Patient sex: M
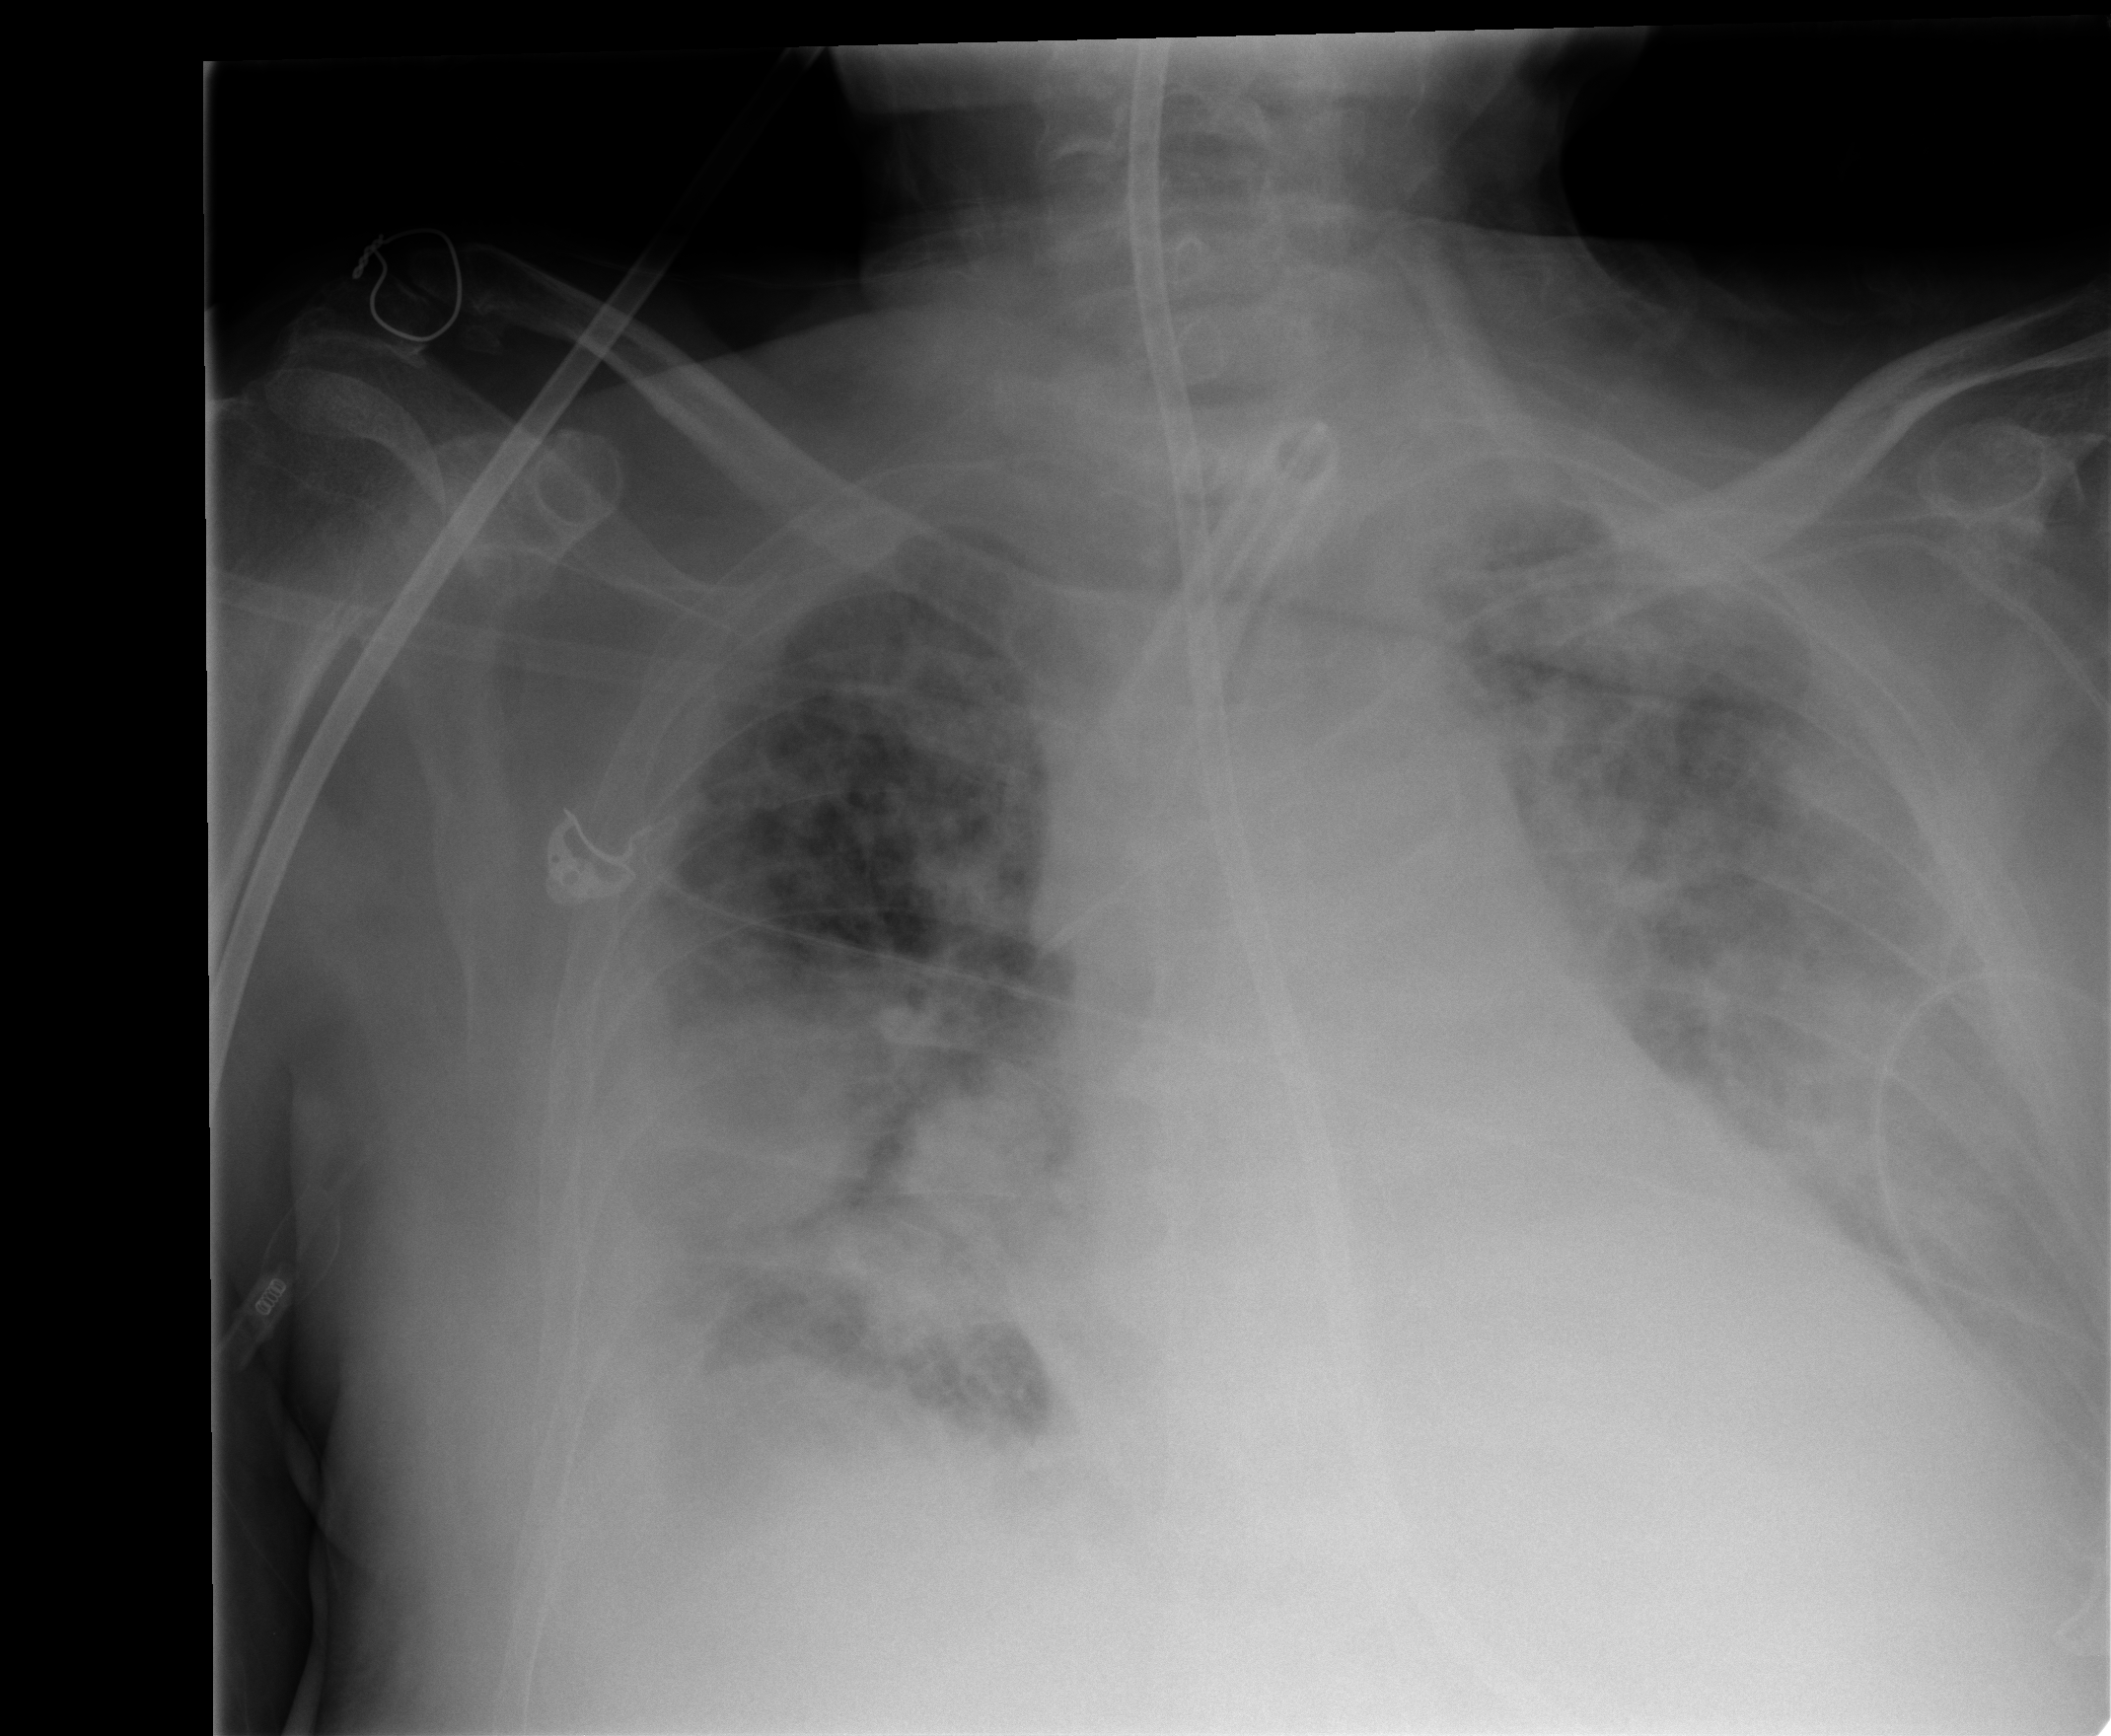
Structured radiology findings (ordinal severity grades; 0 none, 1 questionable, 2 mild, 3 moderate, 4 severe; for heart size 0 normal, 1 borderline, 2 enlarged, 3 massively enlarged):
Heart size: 2
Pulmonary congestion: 2
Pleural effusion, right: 1
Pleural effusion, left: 1
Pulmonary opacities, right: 3
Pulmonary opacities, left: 3
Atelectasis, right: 2
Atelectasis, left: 2